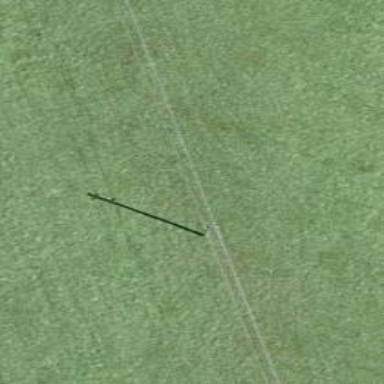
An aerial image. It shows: Minor power line.